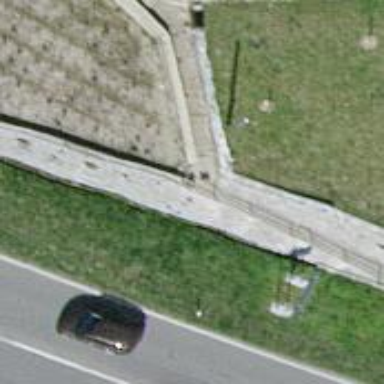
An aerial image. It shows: Set of steps on the road.